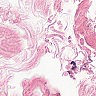
Metastatic tissue present: no